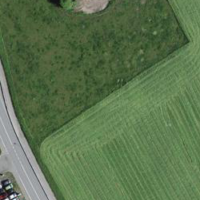
EUNIS habitat code: 52
Species observed at this site:
Larus michahellis